Question: I've been working with a 2 column system so far but feel I'm needing a third and that 3 spread across the screen doesn't give much of a view without adjusting the width every time.
It's there a way to get the grid layout but have the bottom half of the screen one file.
I know it's a long shot but wondering if anyone knows of anything

Found that you can edit for custom layouts in Packages/default/Main.sublime-menu
Having problems saving though 'error in trying to parse file: expected value in ~/library/application support/sublime text 2/packages/default/Main.sublime-menu:407:21'
Found something that is similar, been trying to mod it but don't understand how the cells work
This one is similar
'''
"args":
{
"cols": [0.0, 0.5, 1.0],
"rows": [0.0, 0.5, 1.0],
"cells": [
[0, 0, 1, 2], // (0.0, 0.0) -> (0.5, 1.0)
[1, 0, 2, 1], // (0.5, 0.0) -> (1.0, 0.5)
[1, 1, 2, 2] // (0.5, 0.5) -> (1.0, 1.0)
]
}
'''
which gives
<URL>
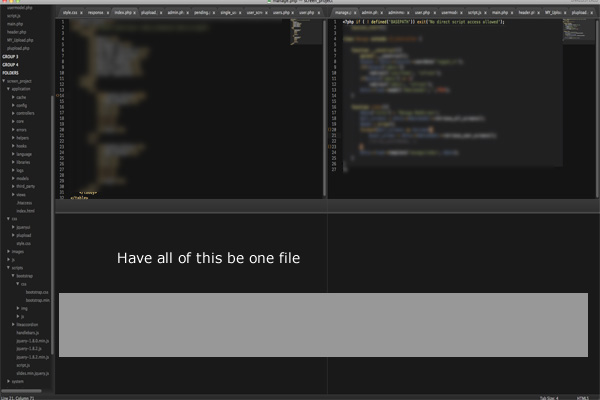
Answer: Assuming these are just coordinates with 0,0 at the upper left, something like this should work:
'''
[0, 0, 1, 1],
[1, 0, 2, 1],
[0, 1, 2, 2]
'''
: Just tested, and it does.
Create the file 'Main.sublime-menu' in your Packages > User folder (best to leave the default menu alone) and put the following code in it:
'''
[{
"id": "view",
"children": [{
"id": "layout",
"children": [{
"command": "set_layout",
"caption" : "Custom: 3 Pane",
"mnemonic": "C",
"args": {
"cols": [0.0, 0.5, 1.0],
"rows": [0.0, 0.5, 1.0],
"cells": [
[0, 0, 1, 1],
[1, 0, 2, 1],
[0, 1, 2, 2]
]
}
}]
}]
}]
'''
You will see 'Custom: 3 Pane' in your layout options. No need to restart Sublime Text.
For anyone interested, <URL> containing this layout as well as a flipped version.